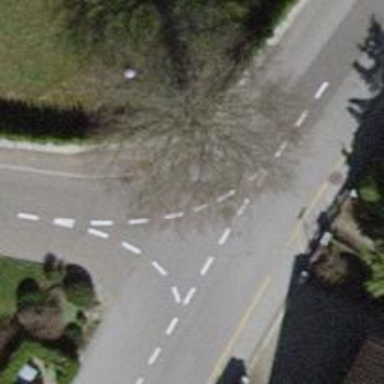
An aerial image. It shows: Avenue lined with trees.